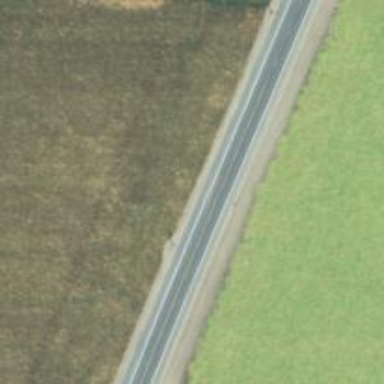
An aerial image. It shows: Secondary road with asphalt surface.